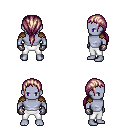
a pixel art fantasy rpg character, male body template, dark elf, purple skin, leather shoulder armor, white pants, white blonde ponytail hairstyle, metal gloves, four views (front, back, left, right), 2x2 character sprite sheet, small pixel art, hard edges, no anti-aliasing